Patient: sex F, age 58
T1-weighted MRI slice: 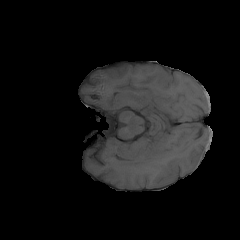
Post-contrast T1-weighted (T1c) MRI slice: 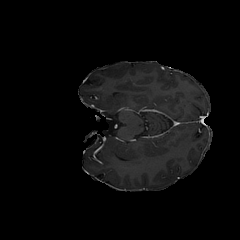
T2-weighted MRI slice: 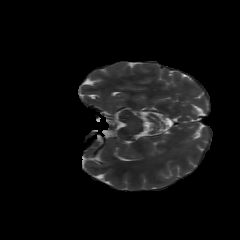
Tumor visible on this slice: no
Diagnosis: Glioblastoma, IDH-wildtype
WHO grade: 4